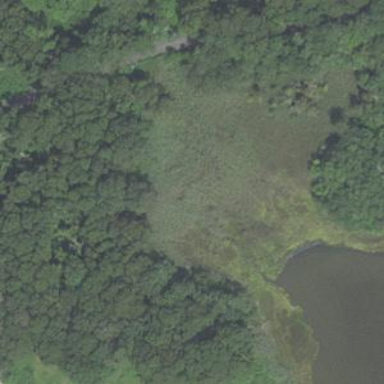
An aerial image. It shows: Beautiful wet meadow natural wetland.